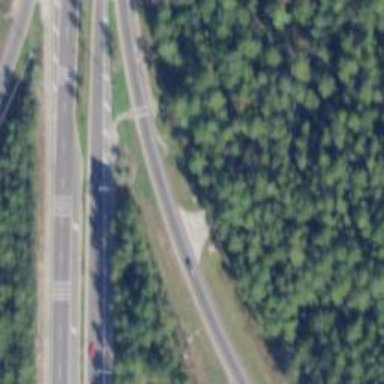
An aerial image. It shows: Asphalt trunk link road.